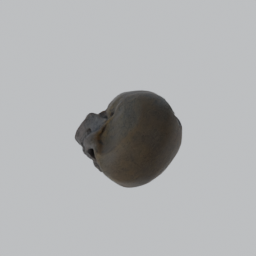
Label: nature